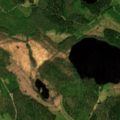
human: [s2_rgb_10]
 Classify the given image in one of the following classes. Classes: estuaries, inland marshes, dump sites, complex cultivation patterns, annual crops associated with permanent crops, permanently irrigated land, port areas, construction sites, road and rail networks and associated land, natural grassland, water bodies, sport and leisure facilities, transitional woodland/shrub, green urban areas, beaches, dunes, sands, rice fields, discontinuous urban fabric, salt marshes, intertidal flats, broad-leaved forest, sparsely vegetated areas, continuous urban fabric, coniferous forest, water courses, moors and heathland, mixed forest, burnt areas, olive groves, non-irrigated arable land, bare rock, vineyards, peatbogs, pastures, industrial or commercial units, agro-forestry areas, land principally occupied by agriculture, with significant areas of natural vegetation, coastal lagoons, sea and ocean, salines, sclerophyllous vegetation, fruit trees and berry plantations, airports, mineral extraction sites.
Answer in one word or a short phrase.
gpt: coniferous forest, transitional woodland/shrub, water bodies